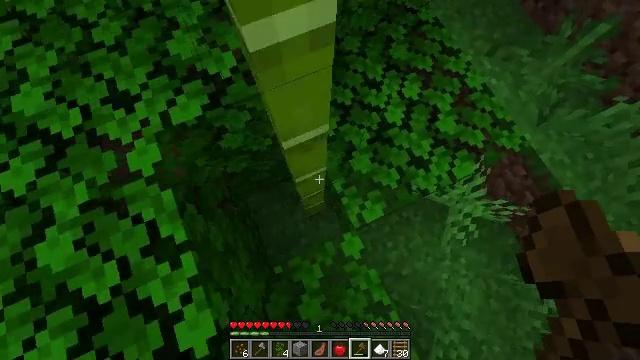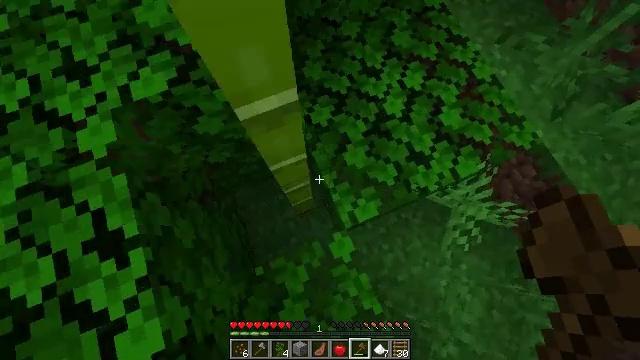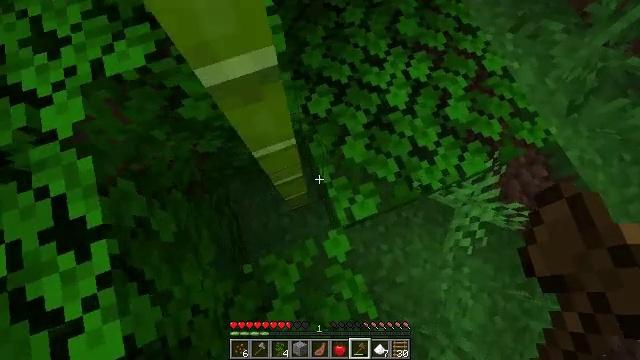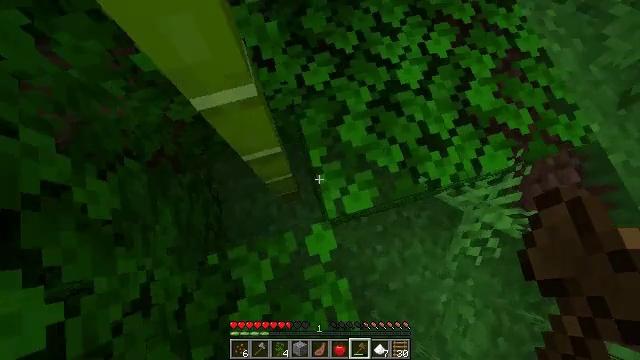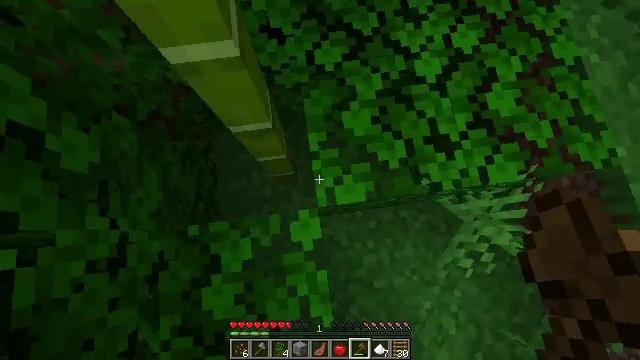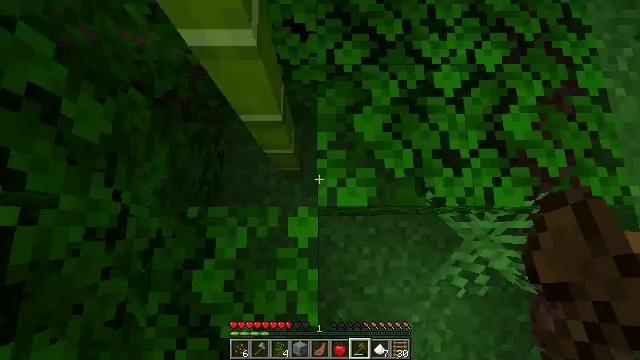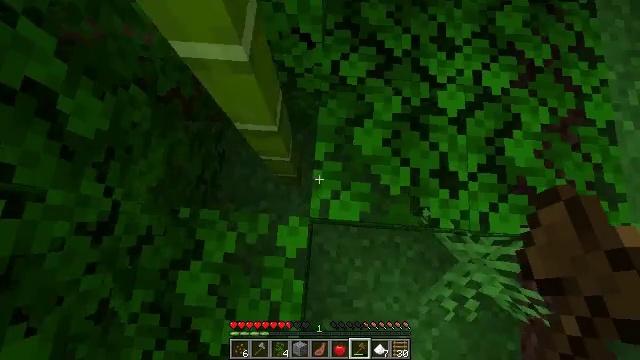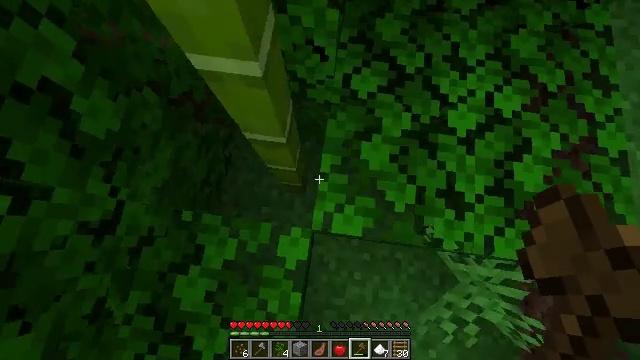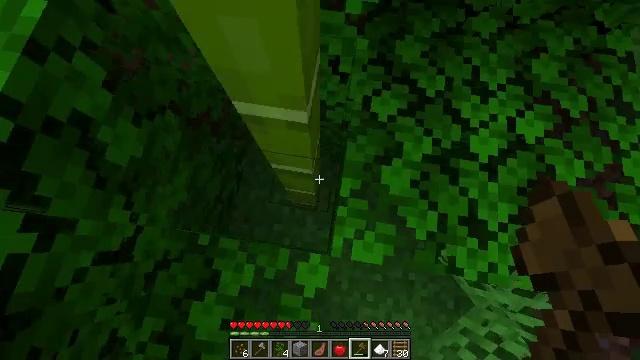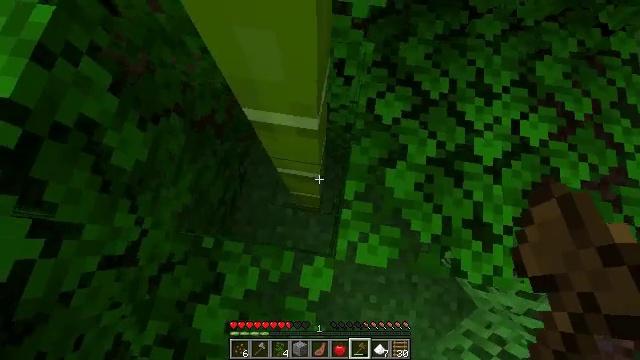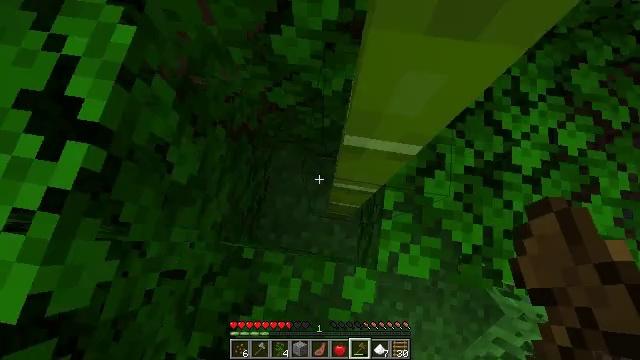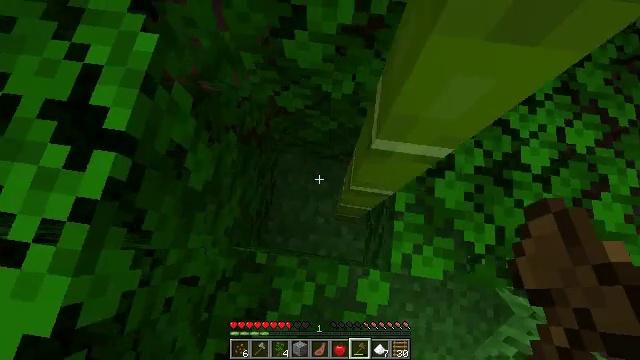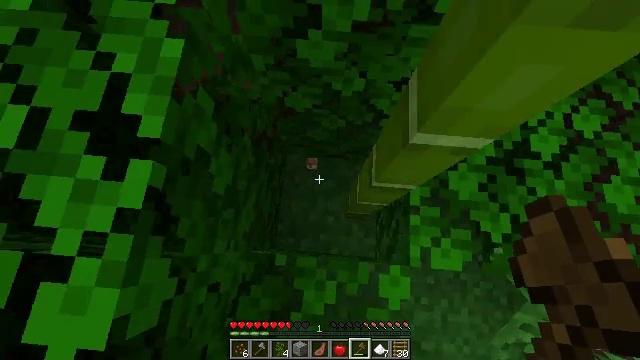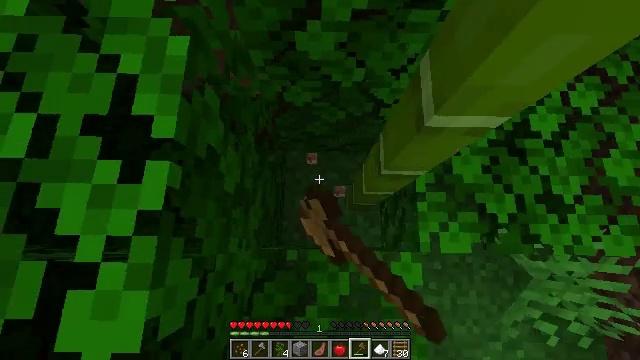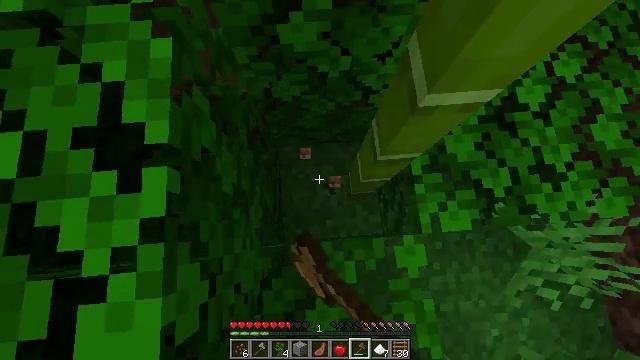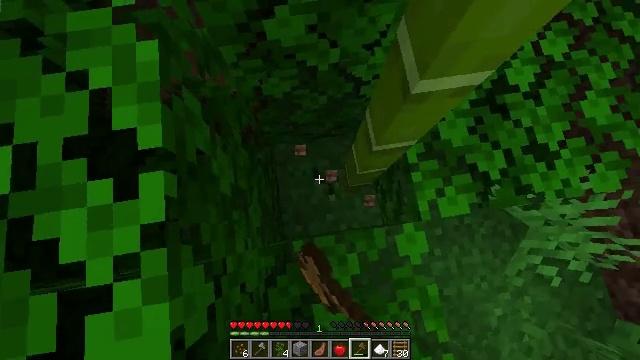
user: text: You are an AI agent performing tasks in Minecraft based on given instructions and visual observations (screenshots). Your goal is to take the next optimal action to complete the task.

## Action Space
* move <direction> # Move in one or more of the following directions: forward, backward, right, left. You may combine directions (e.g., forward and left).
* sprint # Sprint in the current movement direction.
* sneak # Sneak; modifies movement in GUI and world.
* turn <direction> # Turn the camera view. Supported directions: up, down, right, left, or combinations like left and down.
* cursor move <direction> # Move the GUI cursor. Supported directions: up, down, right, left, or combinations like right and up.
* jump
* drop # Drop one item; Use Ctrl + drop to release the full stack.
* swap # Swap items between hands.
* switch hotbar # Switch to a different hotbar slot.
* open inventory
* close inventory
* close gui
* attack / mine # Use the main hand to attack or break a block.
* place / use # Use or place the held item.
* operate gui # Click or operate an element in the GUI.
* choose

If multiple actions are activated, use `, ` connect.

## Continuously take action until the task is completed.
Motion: motion action
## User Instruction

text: Collect some bamboo.
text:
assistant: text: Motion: turn left
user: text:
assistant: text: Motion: turn left
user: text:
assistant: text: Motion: turn left and down
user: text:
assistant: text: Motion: turn left and down
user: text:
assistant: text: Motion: turn left
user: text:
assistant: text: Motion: move forward, turn left
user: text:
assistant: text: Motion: move forward and move left, turn left and up
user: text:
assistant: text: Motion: move forward and move left, turn left and up
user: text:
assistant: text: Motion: move forward and move left
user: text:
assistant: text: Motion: move left
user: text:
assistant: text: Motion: turn right
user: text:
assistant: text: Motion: turn right, attack / mine
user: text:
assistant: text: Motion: turn right and down, attack / mine
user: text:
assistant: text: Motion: turn right and down, attack / mine
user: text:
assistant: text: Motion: turn right and down, attack / mine
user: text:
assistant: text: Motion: attack / mine
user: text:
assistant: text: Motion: turn right, attack / mine
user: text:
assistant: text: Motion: turn right, attack / mine
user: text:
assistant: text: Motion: turn right, attack / mine
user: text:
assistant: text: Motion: turn right and up, attack / mine
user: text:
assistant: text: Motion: turn right, attack / mine
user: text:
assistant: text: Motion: attack / mine
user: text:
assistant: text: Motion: attack / mine
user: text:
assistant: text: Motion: turn right, attack / mine
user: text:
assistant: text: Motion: turn right, attack / mine
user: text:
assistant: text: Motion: turn right, attack / mine
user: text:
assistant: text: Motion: attack / mine
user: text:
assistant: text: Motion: attack / mine
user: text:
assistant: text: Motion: attack / mine
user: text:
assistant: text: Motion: turn right, attack / mine